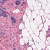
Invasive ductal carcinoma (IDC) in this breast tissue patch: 1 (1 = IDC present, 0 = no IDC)